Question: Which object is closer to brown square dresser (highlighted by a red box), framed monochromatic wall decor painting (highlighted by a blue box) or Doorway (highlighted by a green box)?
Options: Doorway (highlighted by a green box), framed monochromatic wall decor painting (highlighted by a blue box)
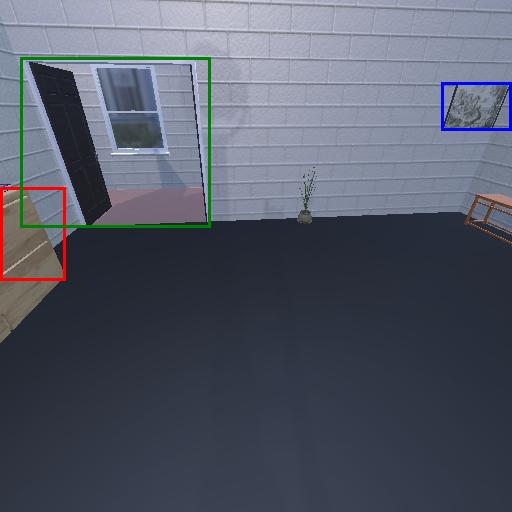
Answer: Doorway (highlighted by a green box)